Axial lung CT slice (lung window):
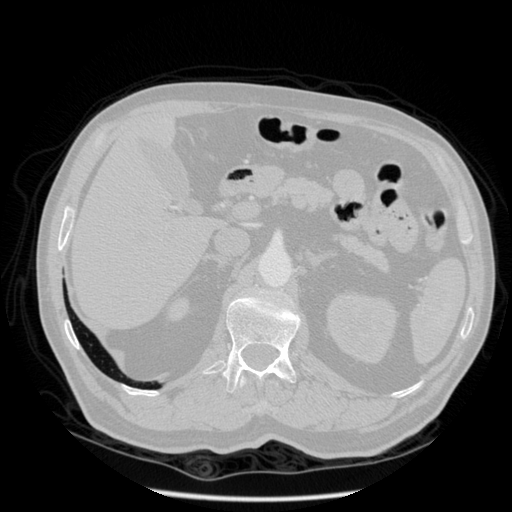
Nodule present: no